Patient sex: M
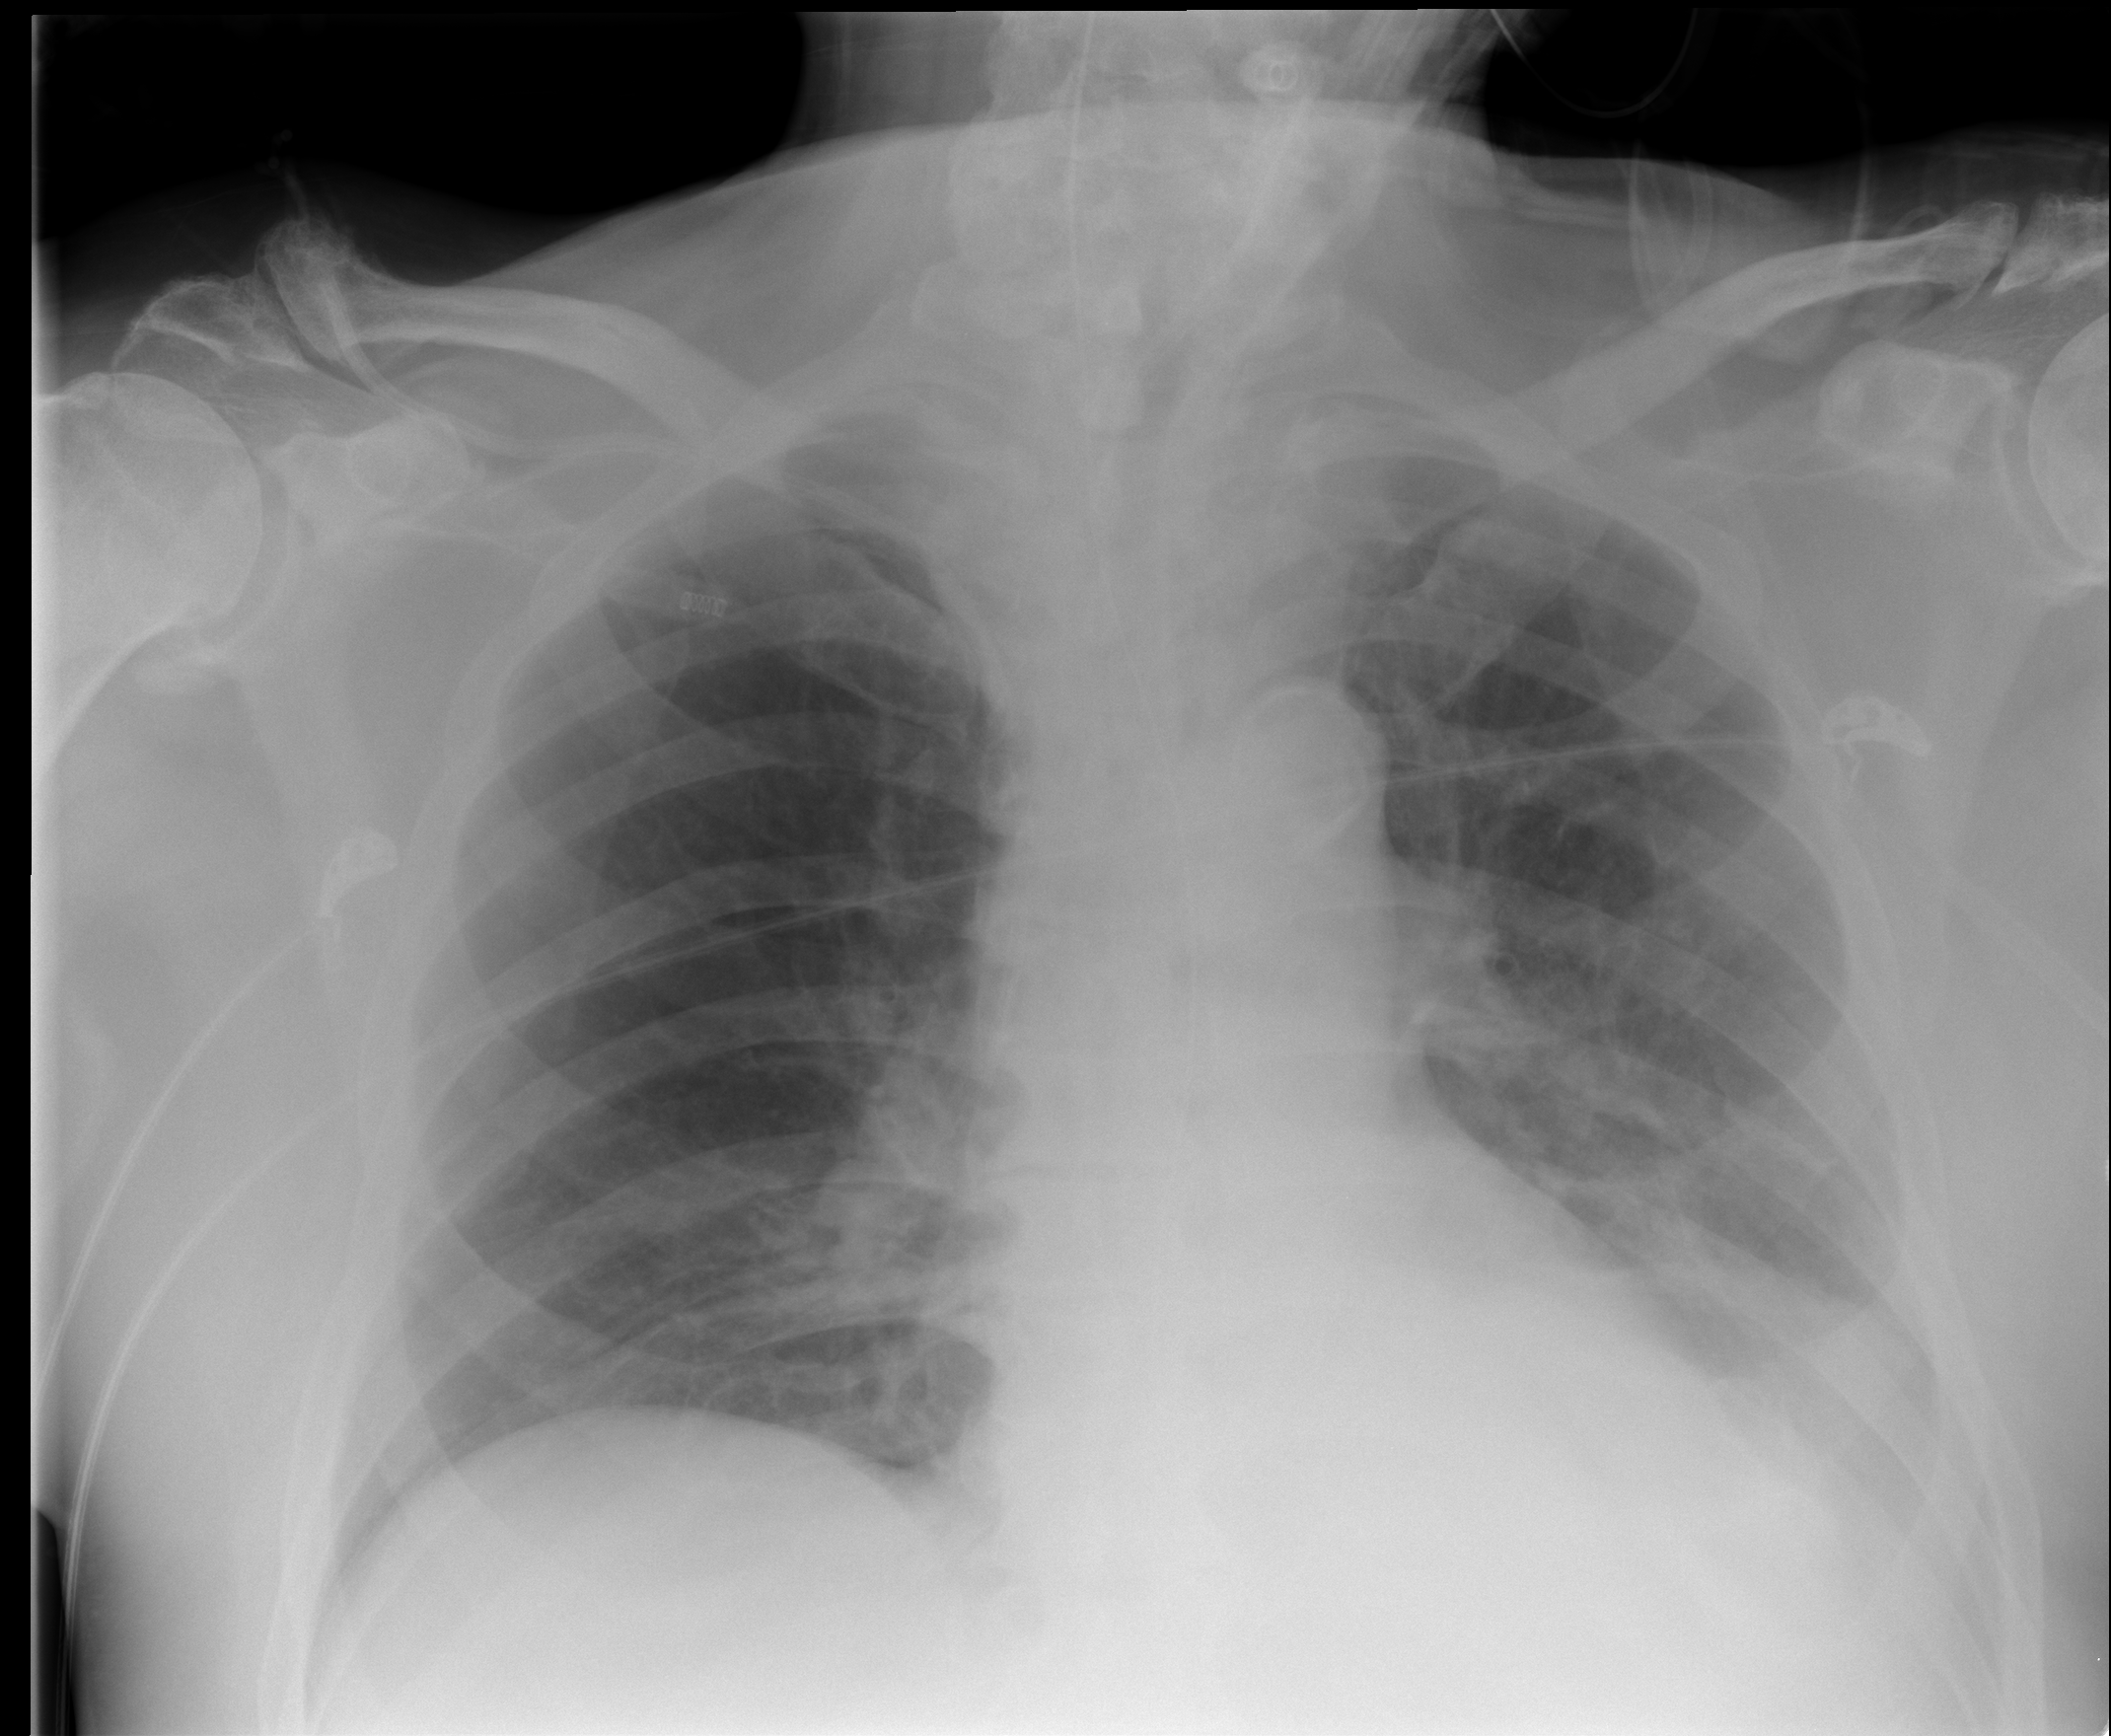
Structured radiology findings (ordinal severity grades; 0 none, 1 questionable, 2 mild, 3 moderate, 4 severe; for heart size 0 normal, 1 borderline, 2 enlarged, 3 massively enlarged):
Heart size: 0
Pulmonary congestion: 0
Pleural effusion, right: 0
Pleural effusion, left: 2
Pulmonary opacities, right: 0
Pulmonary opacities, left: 0
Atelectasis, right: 0
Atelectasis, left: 2